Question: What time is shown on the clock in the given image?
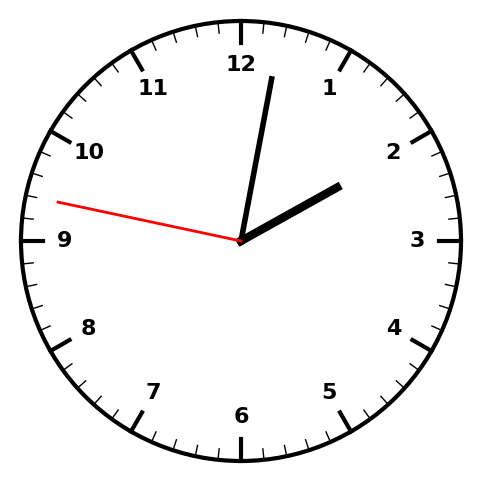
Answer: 02:01:47